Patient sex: M
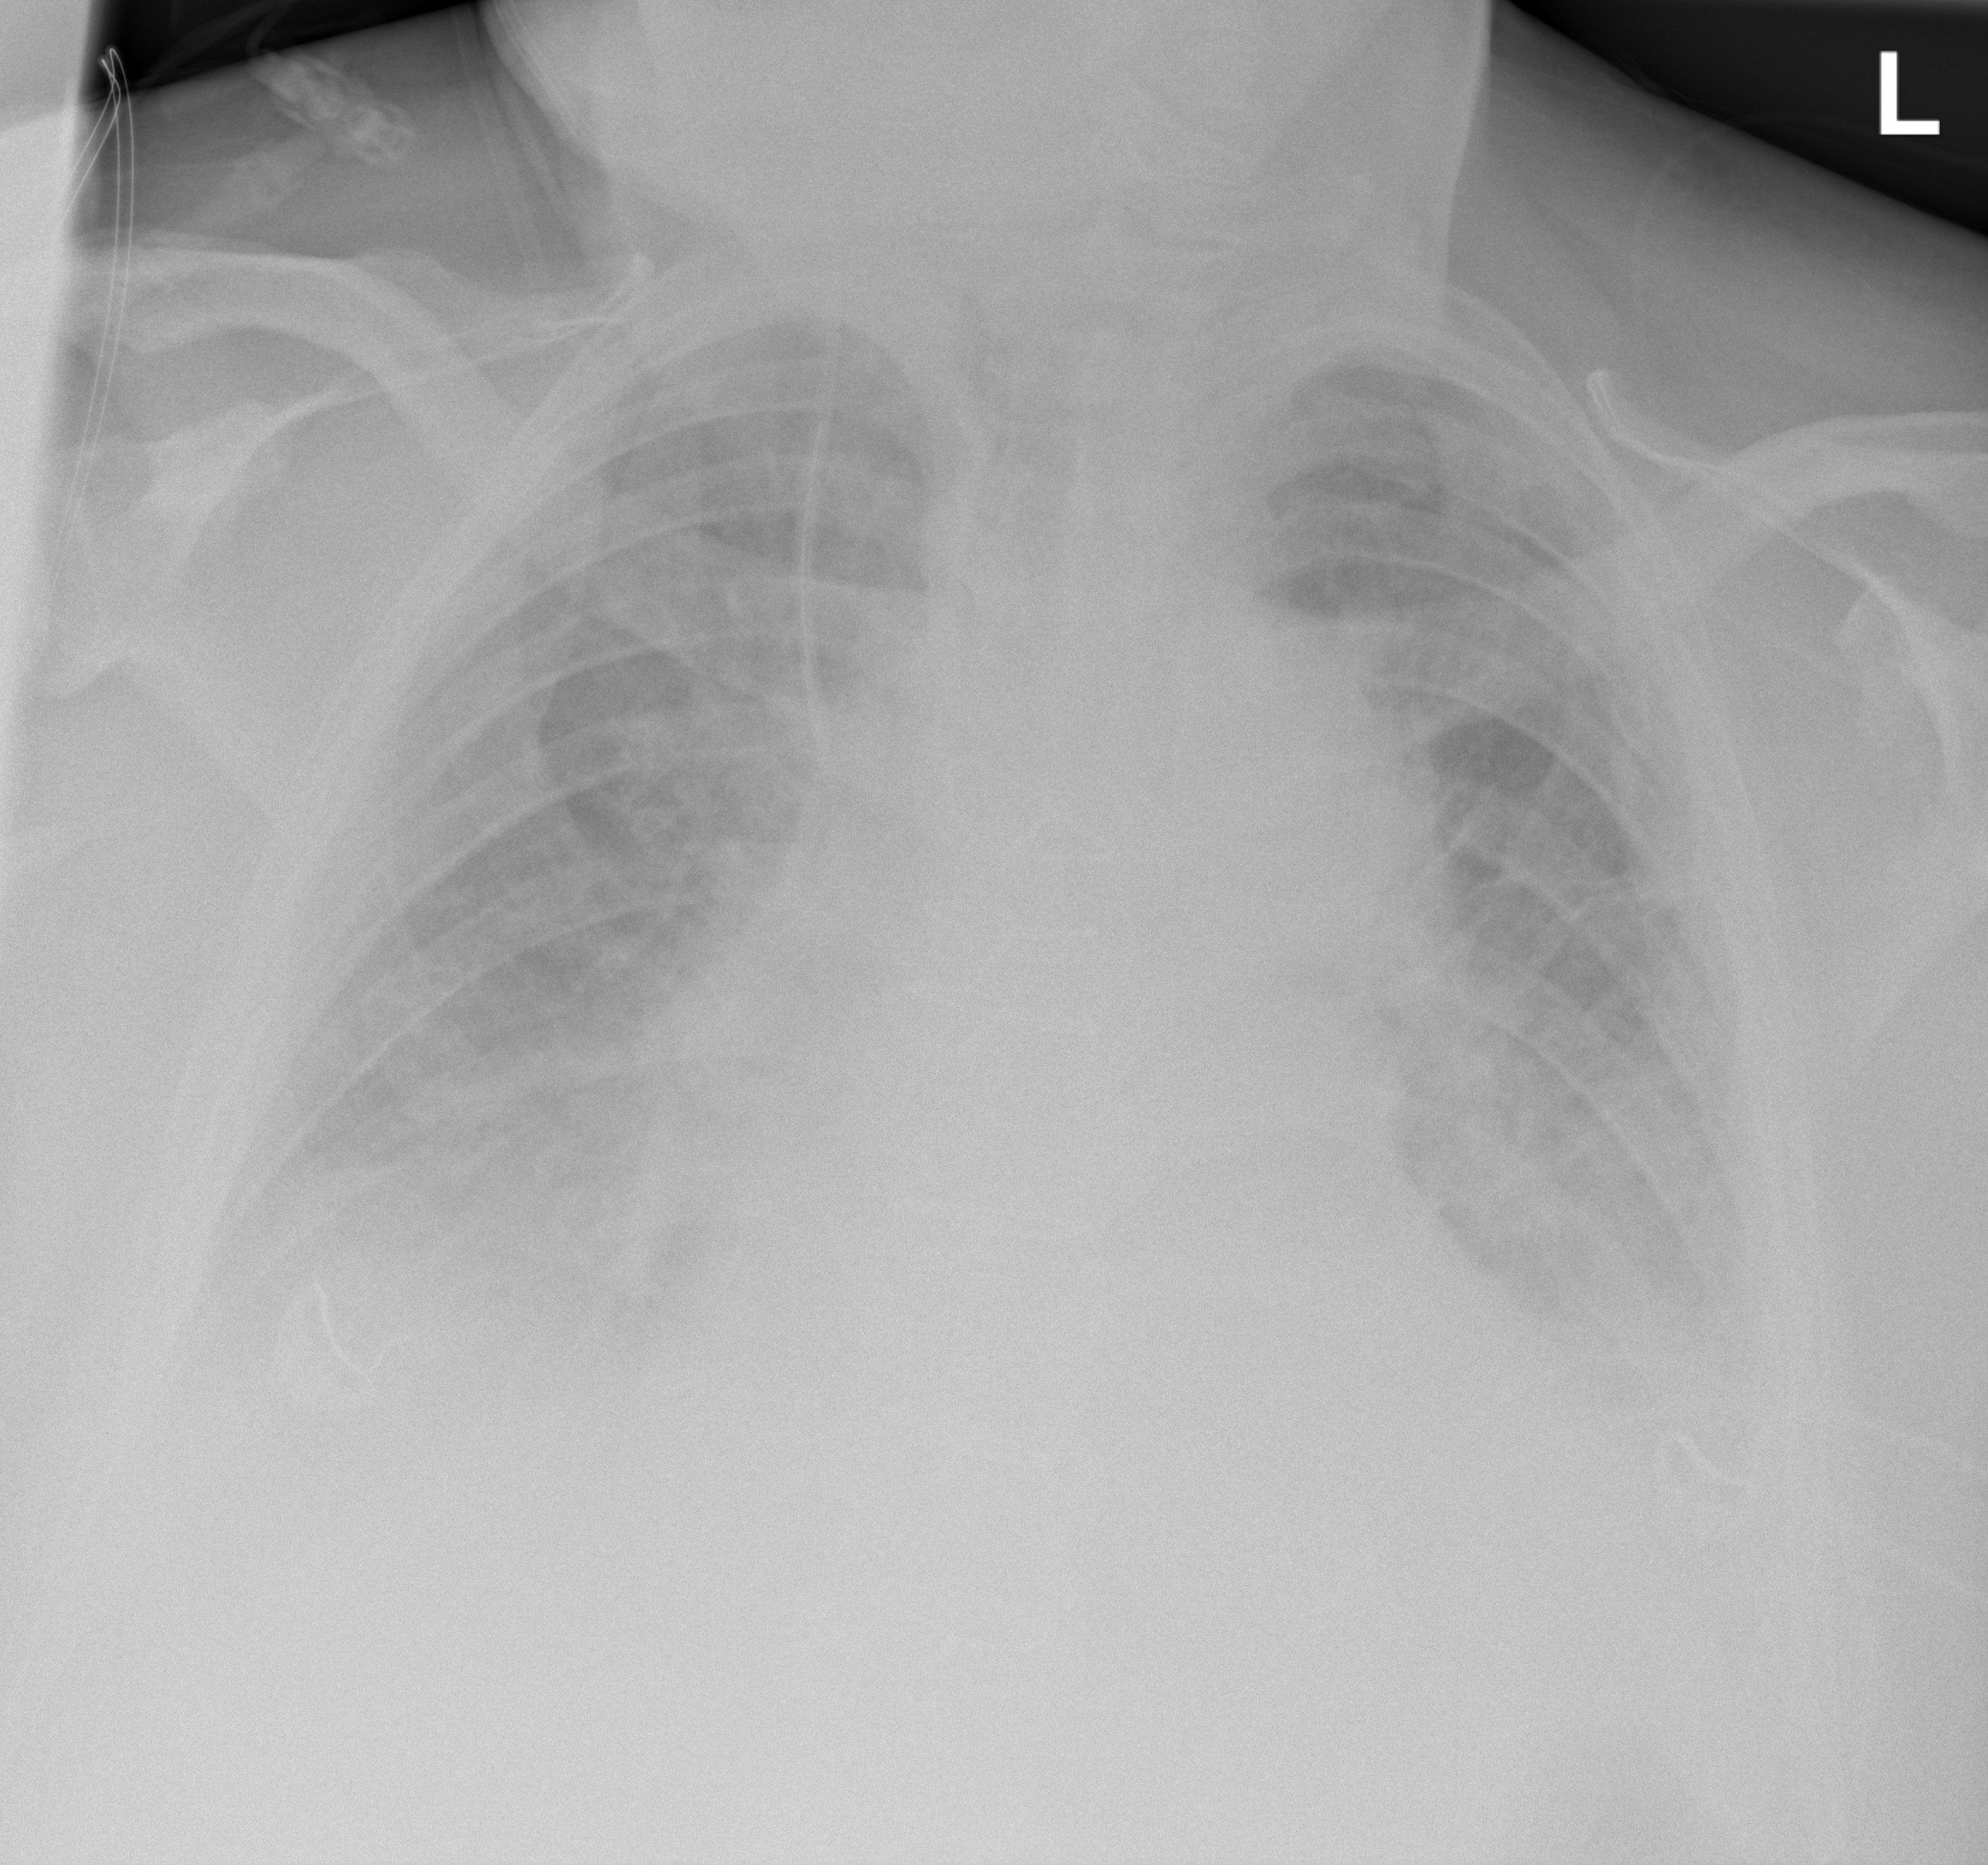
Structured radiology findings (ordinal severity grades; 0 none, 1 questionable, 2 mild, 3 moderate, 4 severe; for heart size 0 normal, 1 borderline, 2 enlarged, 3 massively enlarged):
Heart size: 2
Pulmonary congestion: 3
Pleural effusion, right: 3
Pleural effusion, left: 3
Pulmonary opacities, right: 2
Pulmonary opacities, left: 2
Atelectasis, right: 3
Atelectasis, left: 3